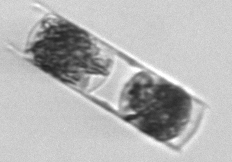
Label: Hemiaulus